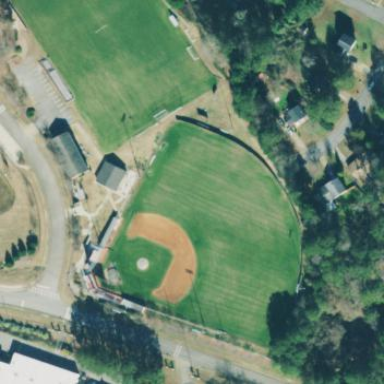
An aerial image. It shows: Baseball pitch for leisure land.